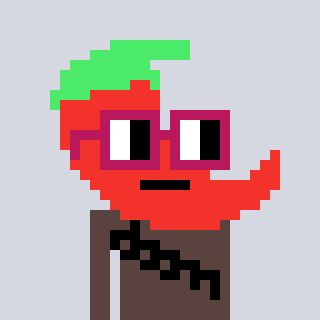
a pixel art character with square dark red glasses, a chilli-shaped head and a darkbrown-colored body on a cool background